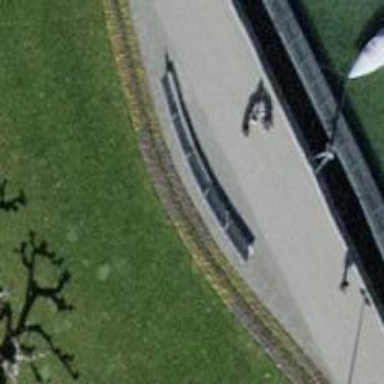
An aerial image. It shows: Brown bench in the vicinity.